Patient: sex M, age 57
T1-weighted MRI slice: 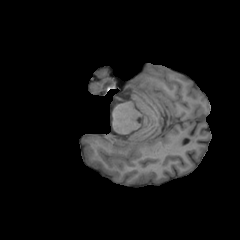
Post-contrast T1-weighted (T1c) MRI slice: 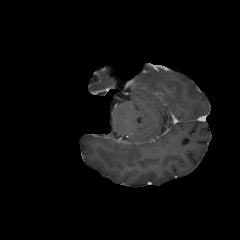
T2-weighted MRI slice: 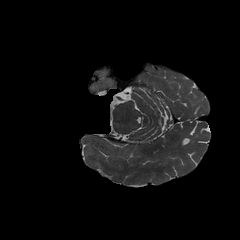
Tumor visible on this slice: no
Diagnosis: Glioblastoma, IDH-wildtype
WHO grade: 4